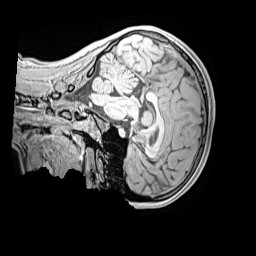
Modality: MP2RAGE
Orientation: sagittal
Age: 12
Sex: female
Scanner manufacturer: siemens
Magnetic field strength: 3 T
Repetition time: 4 s
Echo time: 0.00299 s